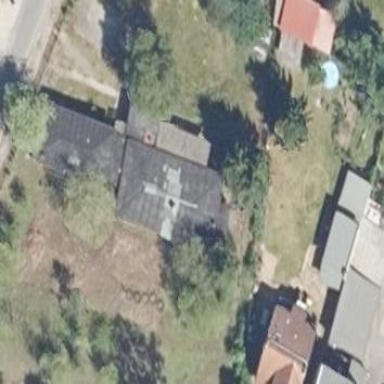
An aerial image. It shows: Kindergarten building.